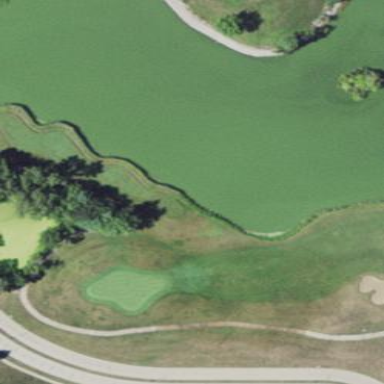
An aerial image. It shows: Golf tee on grassy land.